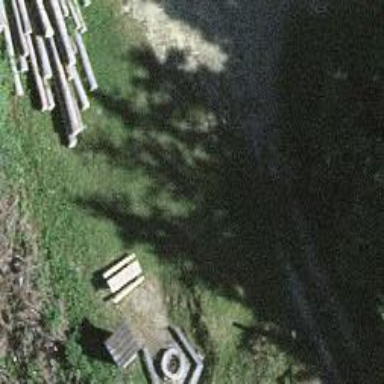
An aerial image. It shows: BBQ amenity.